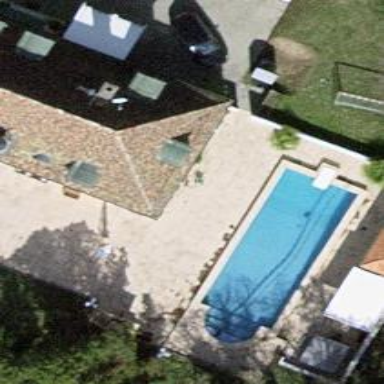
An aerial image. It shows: Swimming pool located in leisure land.